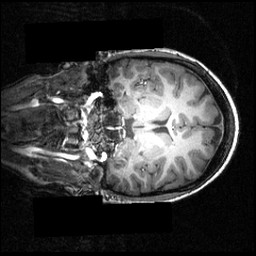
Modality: T1w
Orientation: coronal
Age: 21
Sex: female
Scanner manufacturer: siemens
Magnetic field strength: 3.951 T
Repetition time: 1.5 s
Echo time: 0.00335 s